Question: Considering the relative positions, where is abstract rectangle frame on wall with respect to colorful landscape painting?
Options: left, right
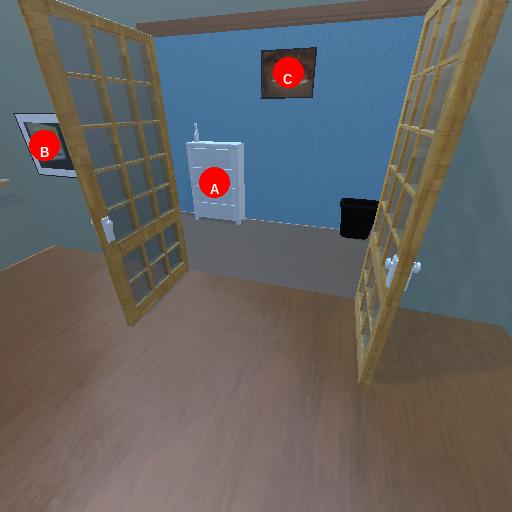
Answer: left